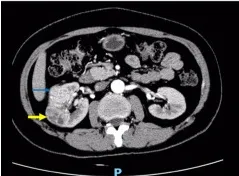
Imaging features of the right renal lesion. The thick yellow arrow is the CCRCC and the thin blue arrow is the CCPRCT. (D-F) CT. The density of the CCRCC was lower than that of the CCPRCT in plain scan, and the CCPRCT had some calcifications. Both masses were obviously enhanced in the arterial phase. The CCRCC has cystic areas. The enhancement degree of the two masses decreased during excretion.
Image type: radiology (ct)